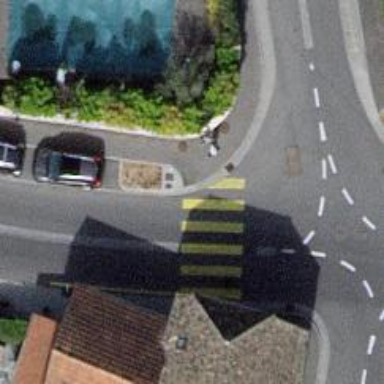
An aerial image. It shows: Marked crossing on the road.